Question: I want to know how to pass props into sibling components like in the given image. I cant explain it in words because it seems too hard to understand(at least for me).

I have an App(Class component), with the given state variables inside of it. I use the state to generate an object which contains information like a calendar(dates, weeks, years). The buttons appearance are generated by this script.
The component takes some props(based on which button is pressed), and those are used to collect data from Firestore Database.
I know React has a one-way data flow, from the top to the bottom, this is why I can't figure this out. I don't want to use Redux, if possible.
Q1: How can I tell the component which button was pressed and what date it contains?
Q2: Do I really need to use Redux in these situations?
*Edit
<URL>
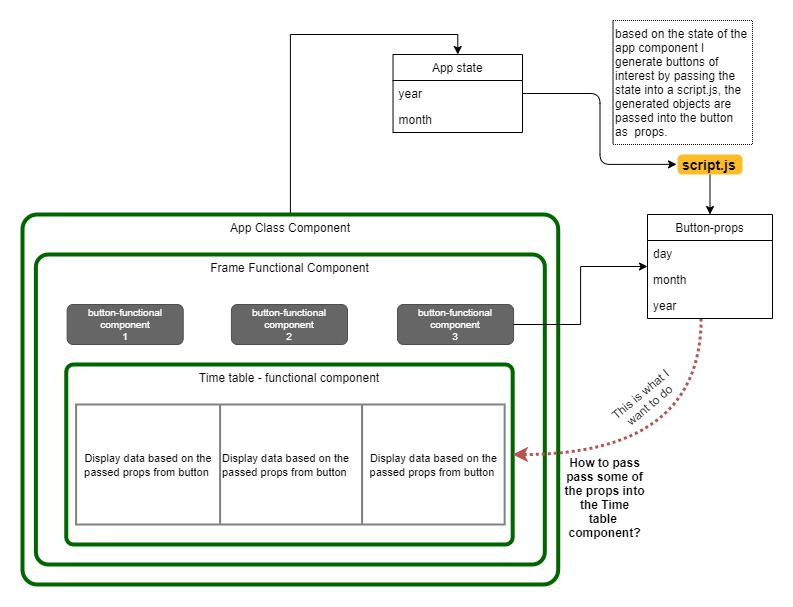
Answer: If you want to exchange props between sibling components wrapped within common parent, you may <URL> component.
If you need your source component's state to be globally accessible (e.g. to multiple non-adjacent components scattered across your app), you may want to use <URL>.
Live-demo of the first approach (at its very simplest) you may find as follows:
'''
const { useState } = React,
{ render } = ReactDOM,
rootNode = document.getElementById('root')
const Source = ({onButtonClick}) => (
<button onClick={onButtonClick}>Hit me</button>
)
const Sink = ({status}) => (
<div>{status}</div>
)
const Parent = () => {
const [buttonStatus, setButtonStatus] = useState('off'),
handleButtonHit = () =>
setButtonStatus(buttonStatus == 'off' ? 'on' : 'off')
return (
<div>
<Source onButtonClick={handleButtonHit} />
<Sink status={buttonStatus} />
</div>
)
}
render (
<Parent />,
rootNode
)
'''
'''
<script src="https://cdnjs.cloudflare.com/ajax/libs/react/16.12.0/umd/react.production.min.js"></script><script src="https://cdnjs.cloudflare.com/ajax/libs/react-dom/16.11.0/umd/react-dom.production.min.js"></script><div id="root"></div>
'''